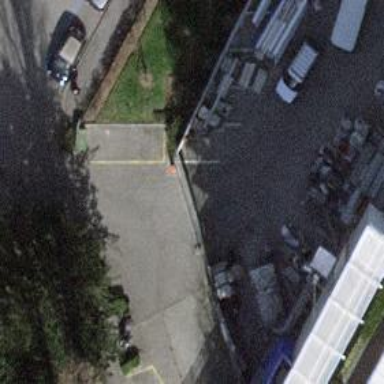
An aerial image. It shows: Lift gate barrier.